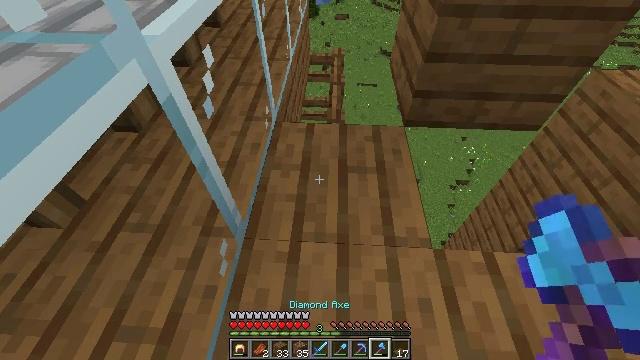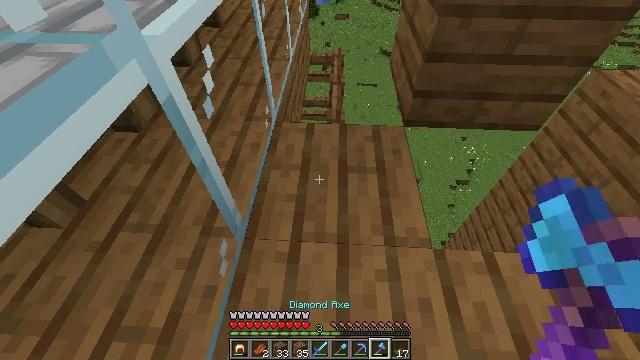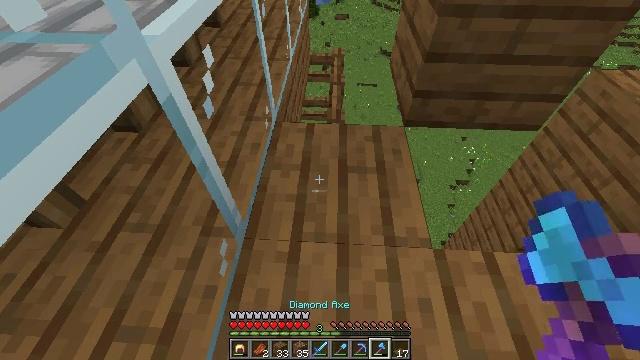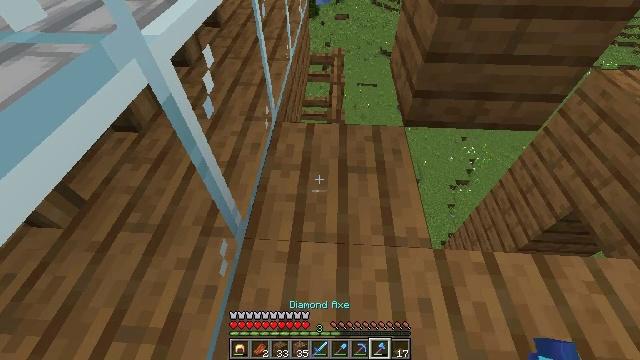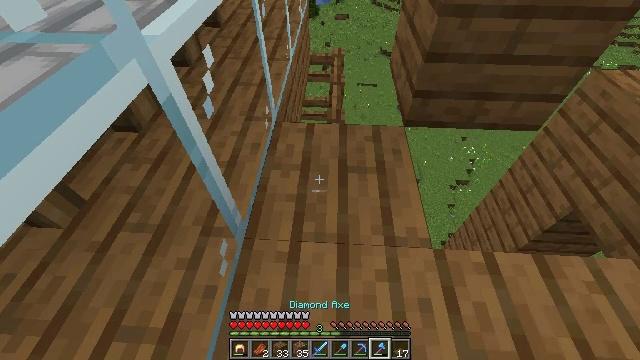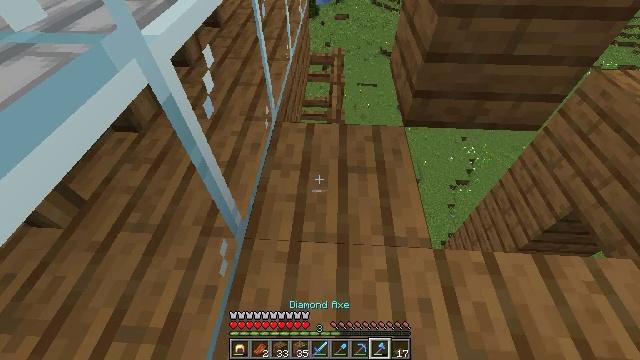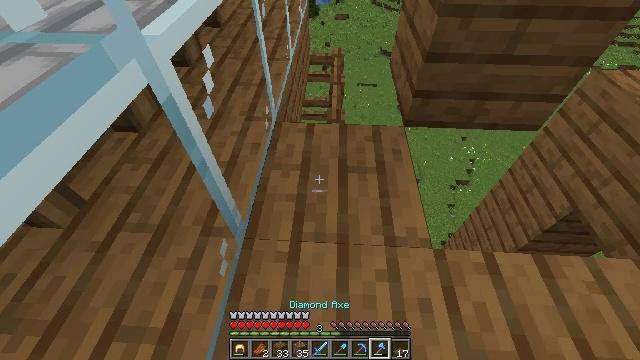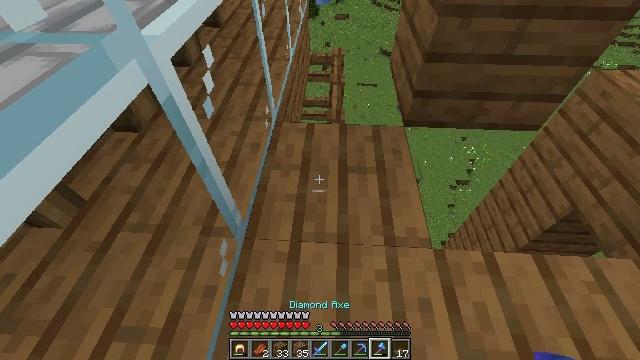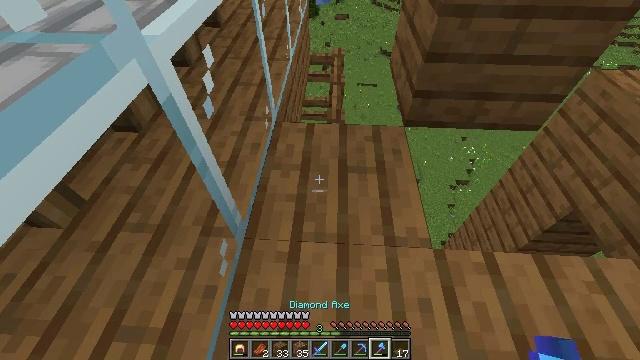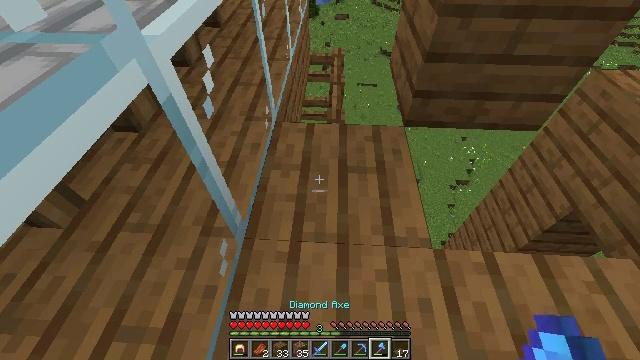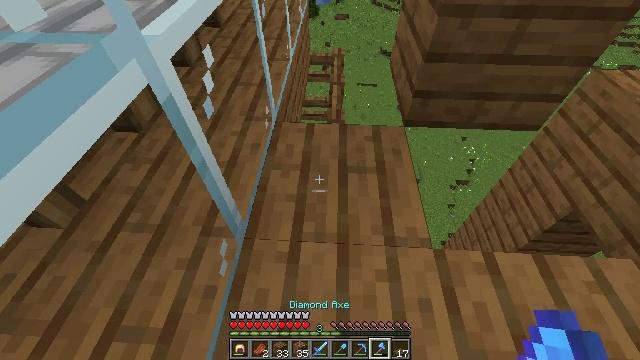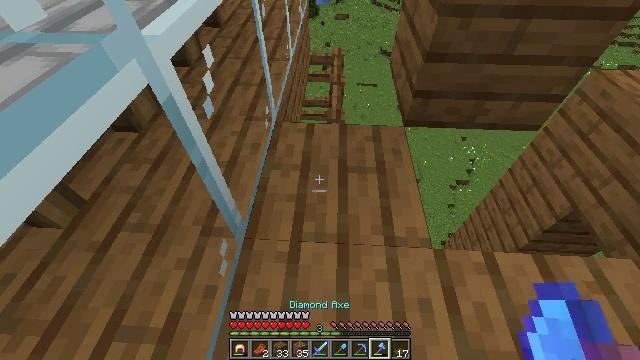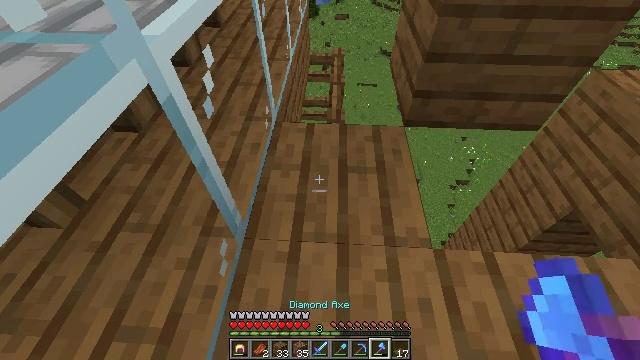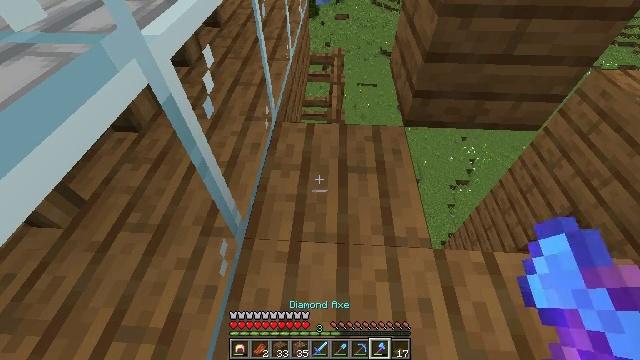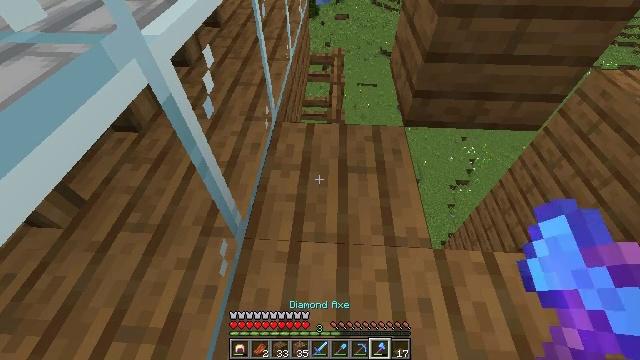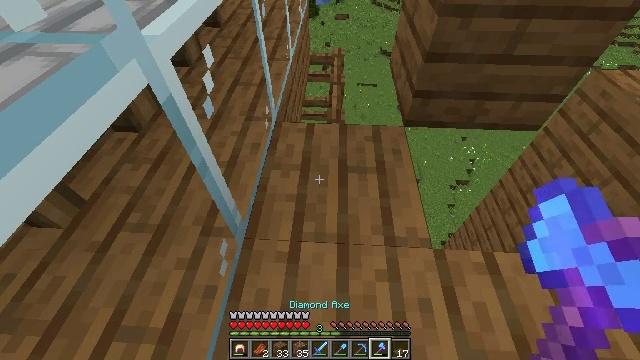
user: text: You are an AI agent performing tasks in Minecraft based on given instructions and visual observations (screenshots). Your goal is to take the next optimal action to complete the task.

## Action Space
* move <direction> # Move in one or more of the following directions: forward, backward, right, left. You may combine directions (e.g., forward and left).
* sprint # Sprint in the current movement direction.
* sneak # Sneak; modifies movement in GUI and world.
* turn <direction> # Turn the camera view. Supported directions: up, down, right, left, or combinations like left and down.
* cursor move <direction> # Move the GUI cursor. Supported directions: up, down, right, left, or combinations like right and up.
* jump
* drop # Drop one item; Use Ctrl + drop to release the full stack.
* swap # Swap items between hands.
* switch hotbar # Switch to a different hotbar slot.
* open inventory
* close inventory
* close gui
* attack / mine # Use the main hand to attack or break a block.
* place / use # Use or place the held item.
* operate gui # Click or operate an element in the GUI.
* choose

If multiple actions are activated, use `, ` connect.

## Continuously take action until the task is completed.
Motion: motion action
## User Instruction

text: Mine spruce planks to gather materials.
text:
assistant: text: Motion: sneak
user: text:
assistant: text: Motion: sneak
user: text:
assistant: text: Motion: sneak
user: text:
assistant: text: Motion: sneak
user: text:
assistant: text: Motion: sneak
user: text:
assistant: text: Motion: sneak
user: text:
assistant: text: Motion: sneak
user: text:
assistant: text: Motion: sneak
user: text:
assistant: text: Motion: sneak
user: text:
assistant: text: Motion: sneak
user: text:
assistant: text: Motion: sneak
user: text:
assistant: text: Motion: sneak
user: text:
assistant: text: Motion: sneak
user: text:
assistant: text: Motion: sneak
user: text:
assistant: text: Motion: sneak
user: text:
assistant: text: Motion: sneak
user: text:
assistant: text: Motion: sneak, attack / mine
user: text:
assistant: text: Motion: sneak, attack / mine
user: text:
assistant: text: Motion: sneak, attack / mine
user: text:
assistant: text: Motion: sneak, attack / mine
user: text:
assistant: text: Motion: sneak, attack / mine
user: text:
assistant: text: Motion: sneak, attack / mine
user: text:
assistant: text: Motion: sneak, attack / mine
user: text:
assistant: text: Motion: sneak, attack / mine
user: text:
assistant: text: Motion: sneak, attack / mine
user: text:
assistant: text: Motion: sneak, attack / mine
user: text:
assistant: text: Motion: sneak, attack / mine
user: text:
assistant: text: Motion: sneak, attack / mine
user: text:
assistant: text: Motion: sneak, attack / mine
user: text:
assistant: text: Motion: sneak